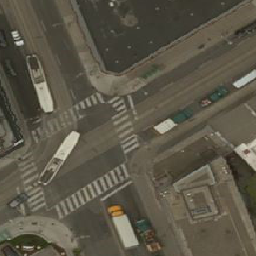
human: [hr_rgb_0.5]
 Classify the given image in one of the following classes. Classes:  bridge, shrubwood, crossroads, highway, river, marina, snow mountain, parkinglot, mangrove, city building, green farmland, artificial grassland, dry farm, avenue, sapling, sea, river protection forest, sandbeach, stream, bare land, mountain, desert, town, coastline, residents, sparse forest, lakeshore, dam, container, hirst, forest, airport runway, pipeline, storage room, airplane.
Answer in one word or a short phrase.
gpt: crossroads